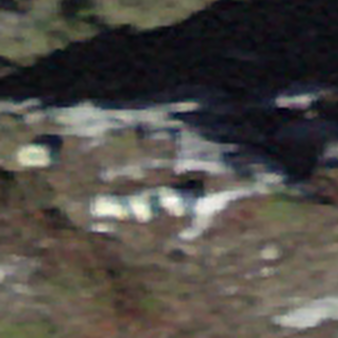
Label: other